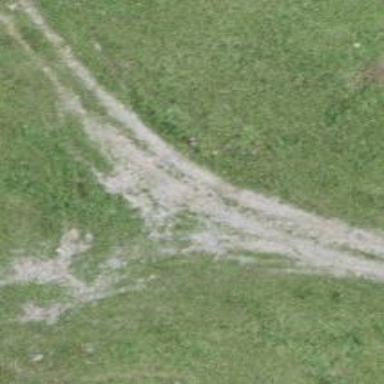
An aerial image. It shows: Track with fine gravel surface classified as grade 3.